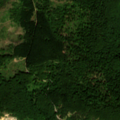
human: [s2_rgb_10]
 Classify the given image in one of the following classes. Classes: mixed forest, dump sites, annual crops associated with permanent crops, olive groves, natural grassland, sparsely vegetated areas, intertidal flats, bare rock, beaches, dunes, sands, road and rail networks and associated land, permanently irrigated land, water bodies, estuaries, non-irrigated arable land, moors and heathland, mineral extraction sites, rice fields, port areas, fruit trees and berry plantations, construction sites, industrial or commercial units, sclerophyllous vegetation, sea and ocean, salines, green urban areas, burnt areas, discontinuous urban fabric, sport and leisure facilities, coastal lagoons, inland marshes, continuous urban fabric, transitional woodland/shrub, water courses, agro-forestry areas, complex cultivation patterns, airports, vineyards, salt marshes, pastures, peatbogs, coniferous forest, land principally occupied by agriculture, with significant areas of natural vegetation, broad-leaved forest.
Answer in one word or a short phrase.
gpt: broad-leaved forest, coniferous forest, transitional woodland/shrub